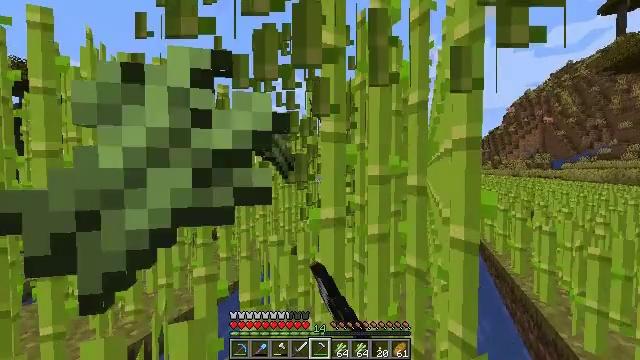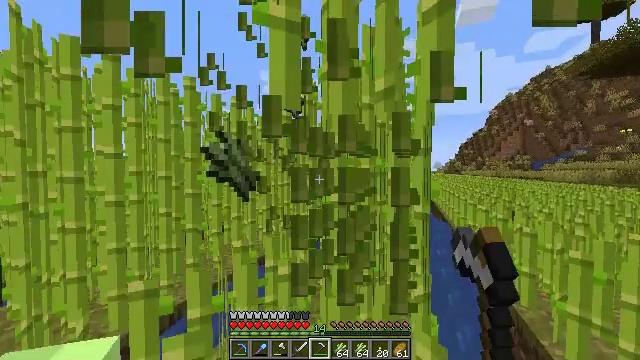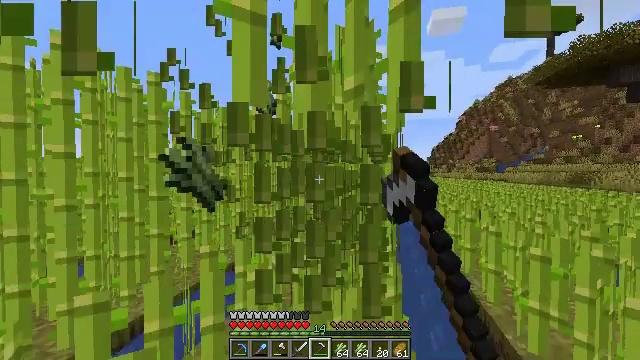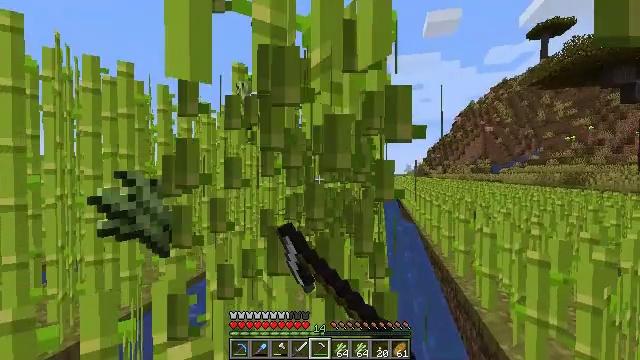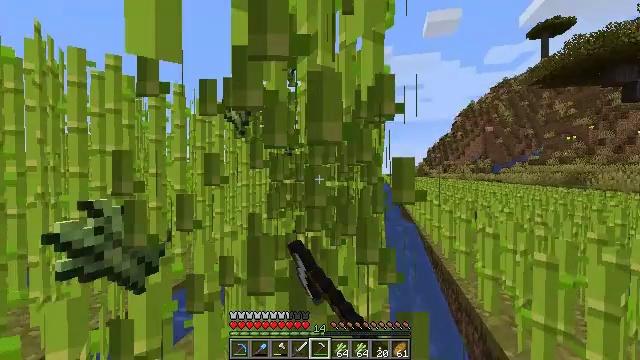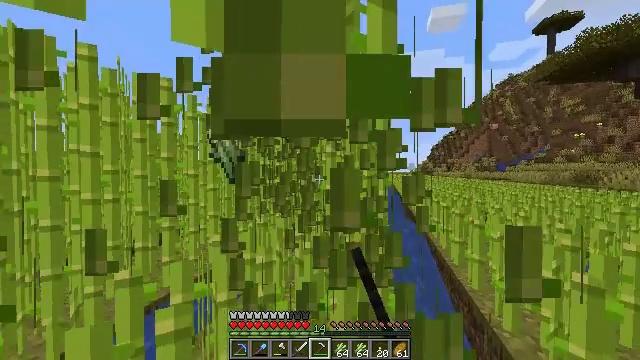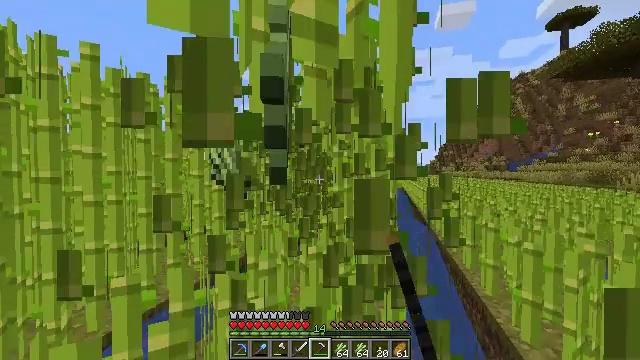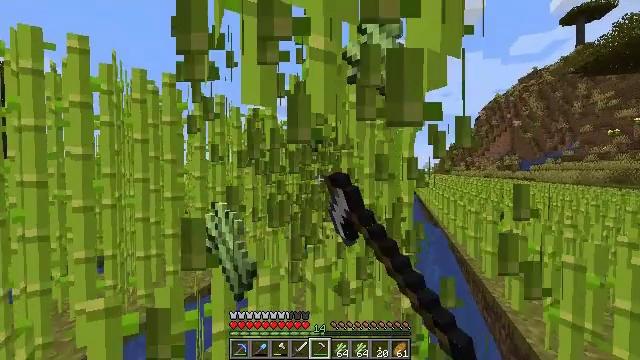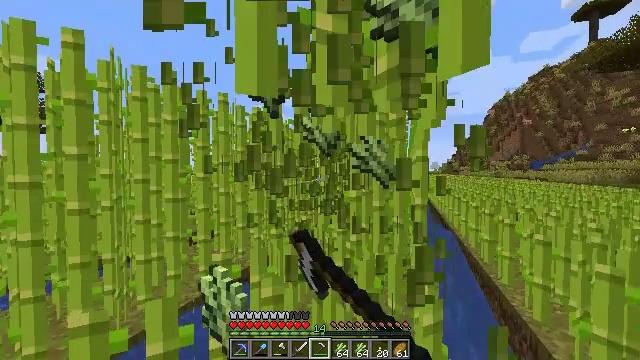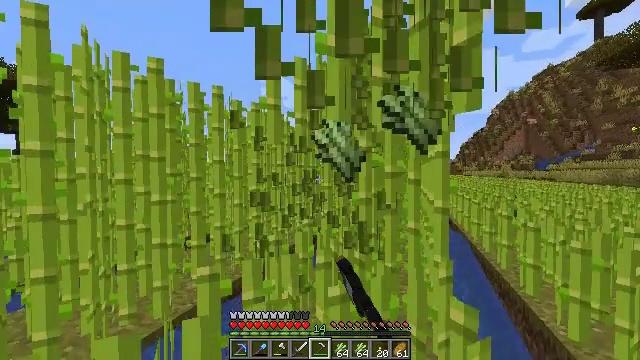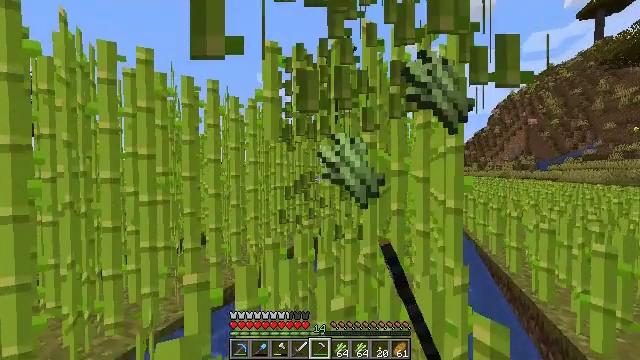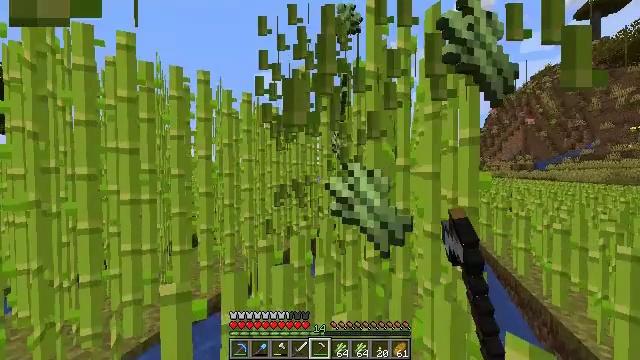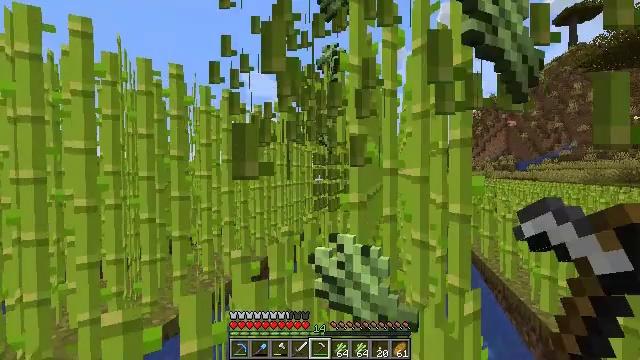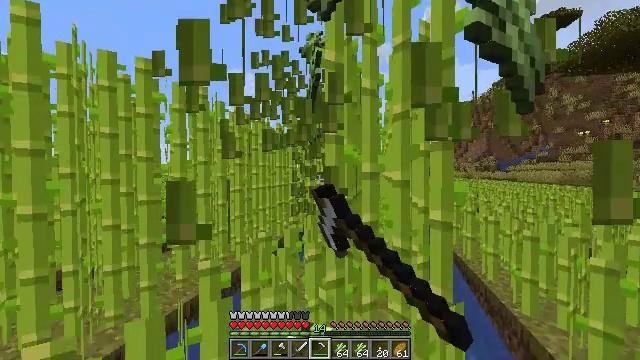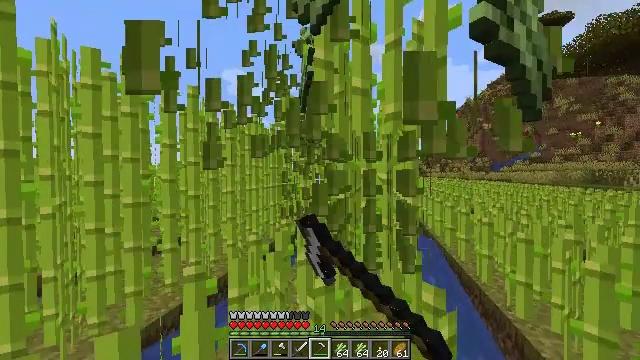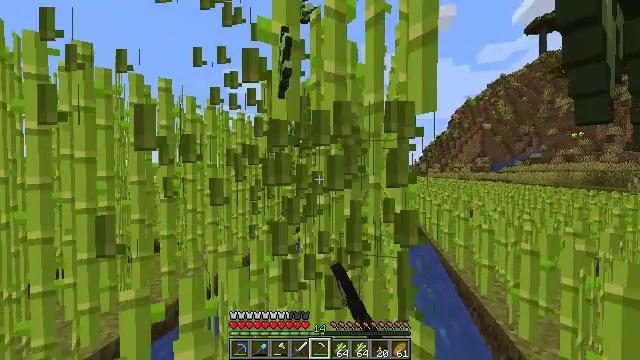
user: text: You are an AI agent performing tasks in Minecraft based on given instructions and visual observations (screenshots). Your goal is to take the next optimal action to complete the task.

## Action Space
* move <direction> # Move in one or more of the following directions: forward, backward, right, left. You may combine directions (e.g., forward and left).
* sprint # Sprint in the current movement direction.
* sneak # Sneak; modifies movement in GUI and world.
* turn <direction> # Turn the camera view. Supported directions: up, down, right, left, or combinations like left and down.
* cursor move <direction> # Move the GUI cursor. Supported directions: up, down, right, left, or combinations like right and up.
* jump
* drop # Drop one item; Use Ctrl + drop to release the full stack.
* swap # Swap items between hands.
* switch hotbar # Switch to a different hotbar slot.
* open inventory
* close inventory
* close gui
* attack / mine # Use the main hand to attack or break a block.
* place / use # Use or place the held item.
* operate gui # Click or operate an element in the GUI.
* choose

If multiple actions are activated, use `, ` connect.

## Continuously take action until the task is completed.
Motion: motion action
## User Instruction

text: Mine the sugar cane near rivers.
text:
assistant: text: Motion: move forward and move right, turn right, attack / mine
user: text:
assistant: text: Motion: move forward and move right, turn right, attack / mine
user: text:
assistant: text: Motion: move forward, attack / mine
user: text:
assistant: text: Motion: move forward, attack / mine
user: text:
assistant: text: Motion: move forward, attack / mine
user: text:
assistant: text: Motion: move forward, turn left, attack / mine
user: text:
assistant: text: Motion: move forward, turn left, attack / mine
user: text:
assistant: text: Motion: move forward, turn left, attack / mine
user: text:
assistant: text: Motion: move forward, attack / mine
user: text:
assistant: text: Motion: move forward, attack / mine
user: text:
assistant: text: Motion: move forward, attack / mine
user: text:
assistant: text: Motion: move forward and move right, turn right, attack / mine
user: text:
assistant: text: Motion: move forward and move right, turn right, attack / mine
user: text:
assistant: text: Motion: move forward and move right, attack / mine
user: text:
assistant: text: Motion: move forward, attack / mine
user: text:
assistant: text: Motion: move forward, attack / mine
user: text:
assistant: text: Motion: move forward, attack / mine
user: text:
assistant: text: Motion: move forward, turn left, attack / mine
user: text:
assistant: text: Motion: move forward, turn left, attack / mine
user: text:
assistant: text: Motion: move forward, turn left, attack / mine
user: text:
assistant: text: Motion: move forward and move right, attack / mine
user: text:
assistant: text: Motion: move forward and move right, attack / mine
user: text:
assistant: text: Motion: move forward and move right, attack / mine
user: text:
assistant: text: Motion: move forward, turn right, attack / mine
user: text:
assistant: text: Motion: move forward, turn right, attack / mine
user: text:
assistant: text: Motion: move forward, attack / mine
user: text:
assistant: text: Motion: move forward, attack / mine
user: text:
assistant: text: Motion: move forward, attack / mine
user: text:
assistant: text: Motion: move forward, attack / mine
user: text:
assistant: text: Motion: move forward, turn left, attack / mine